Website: home-depot
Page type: review-order
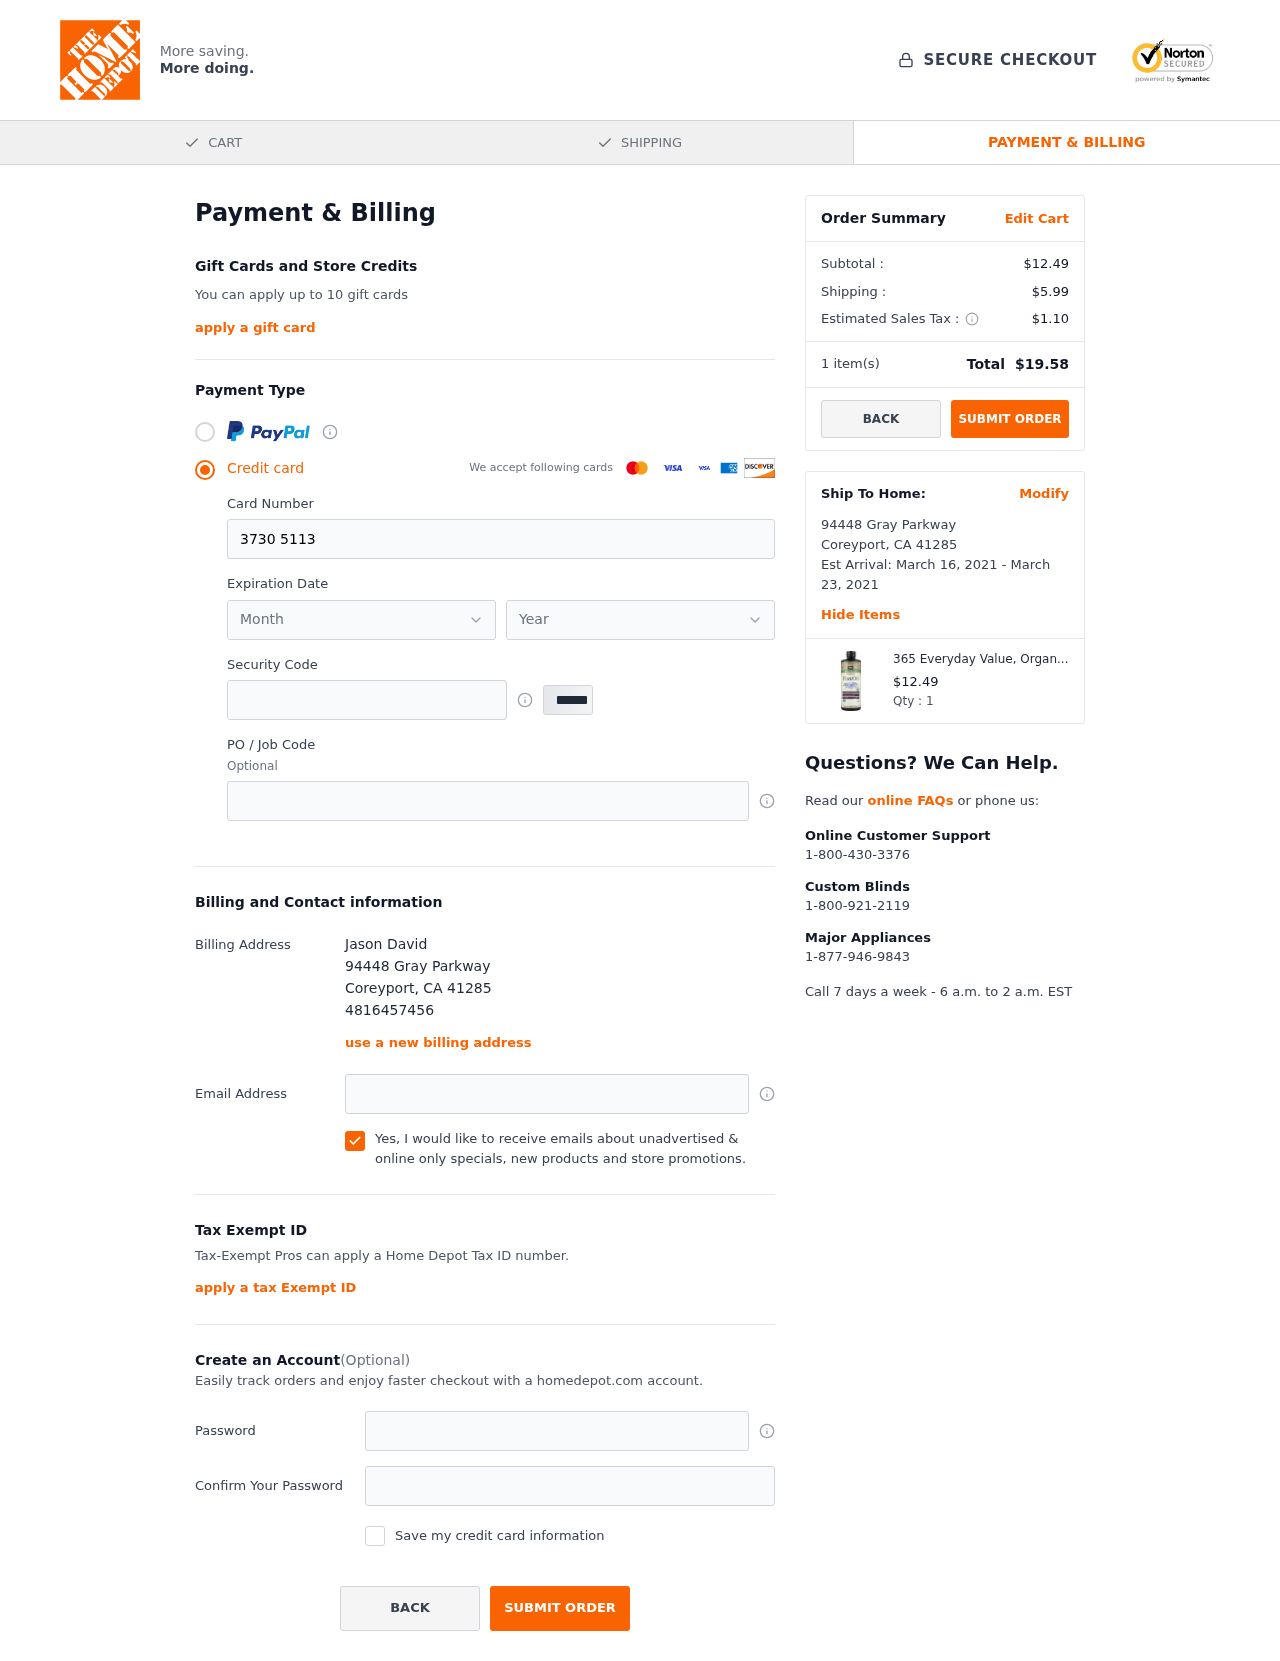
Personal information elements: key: PII_CARD_EXPIRY_MONTH
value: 07
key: PII_CARD_EXPIRY_YEAR
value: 28
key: PII_CITY
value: Coreyport
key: PII_FULLNAME
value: Jason David
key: PII_PHONE
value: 4816457456
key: PII_POSTCODE
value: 41285
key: PII_STATE_ABBR
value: CA
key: PII_STREET
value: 94448 Gray Parkway
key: PII_CARD_NUMBER
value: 3730 5113 6243 815
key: PII_CARD_CVV
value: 3615
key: PII_EMAIL
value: jasondavid@yahoo.com
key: PII_POSTCODE_FULL
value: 41285
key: PII_POSTCODE_NUMERIC
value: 41285
Product elements: key: PRODUCT1_NAME
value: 365 Everyday Value, Organic Filtered Flax Oil, 24 fl oz
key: PRODUCT1_PRICE
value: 12.49
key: PRODUCT1_QUANTITY
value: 1
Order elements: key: ORDER_SUBTOTAL
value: $12.49
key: ORDER_SHIPPING_COST
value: $5.99
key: ORDER_TAX
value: $1.10
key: ORDER_NUM_ITEMS
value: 1
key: ORDER_TOTAL
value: $19.58
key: ORDER_SHIPPING_DATE
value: March 16, 2021
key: ORDER_DELIVERY_DATE
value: March 23, 2021